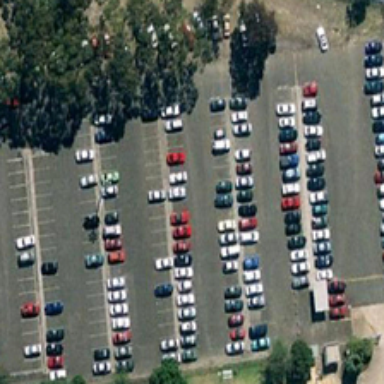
Many cars are in a large parking lot near some green trees .